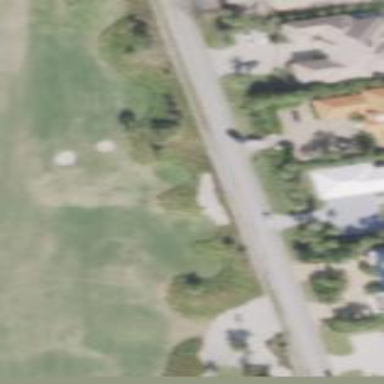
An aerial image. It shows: Area with grass used as rough in golf course.